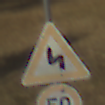
Verkehrszeichen: DoppelkurveZunaechstLinks
Zusatzzeichen unten: Geschwindigkeit50
Umgebung: Outdoor, Nature
Tageszeit: SunriseSunset
Wetter: Clear
Licht: Natural
Jahreszeit: NotSpecified
Kontrast: HighContrast